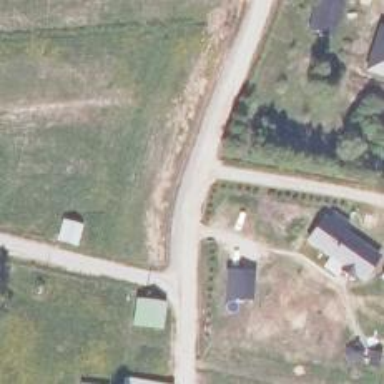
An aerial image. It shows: Residential road.